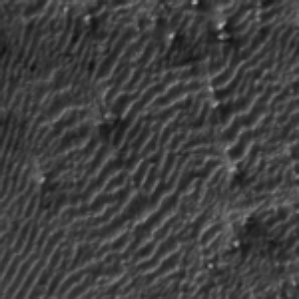
Label: frost